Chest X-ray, AP view. Patient: 21 years old, sex M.
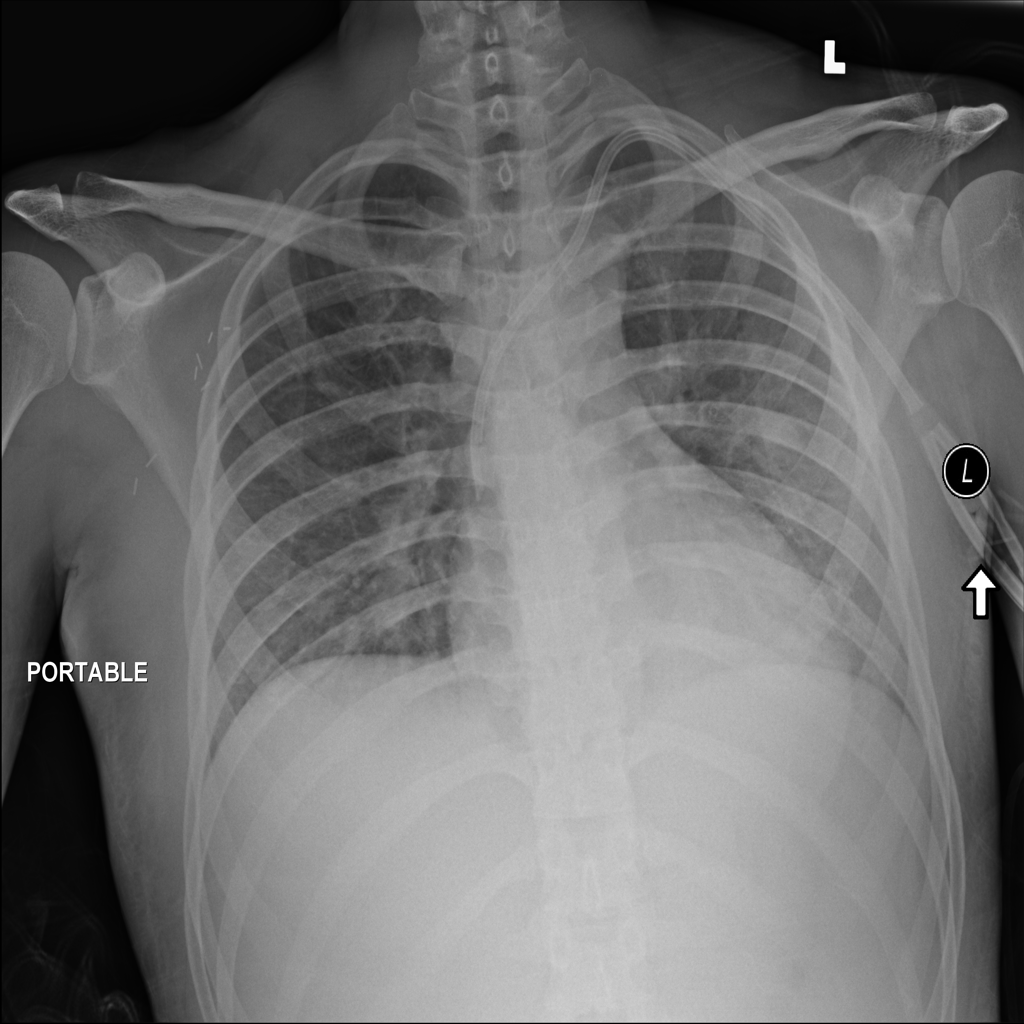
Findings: No Finding